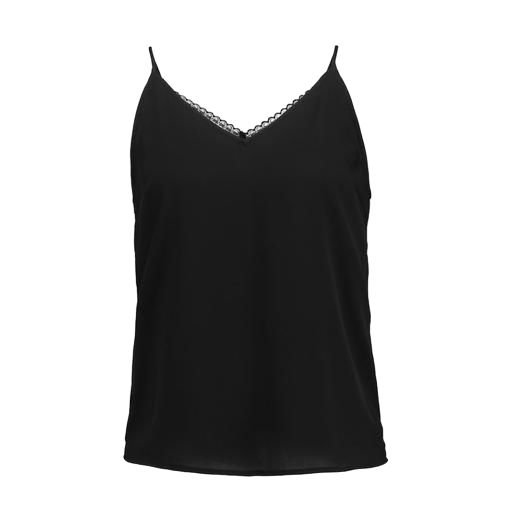
black v-neck cami, black chelsea cami, black women's fluid cami, white background